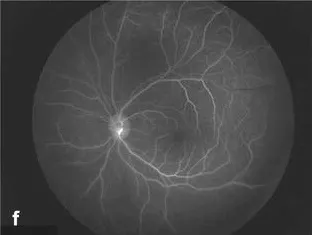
Clinical features of incontinentia pigmenti. The left eye. Was healthy with normal perfusion.
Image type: ophthalmic_imaging (ophthalmic_angiography)